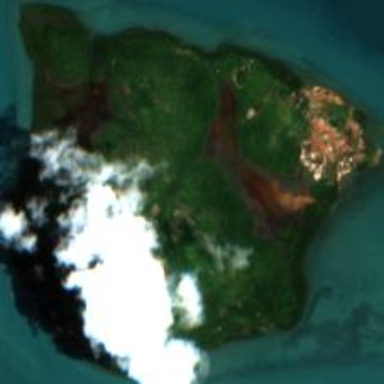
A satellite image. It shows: Island with natural coastline.